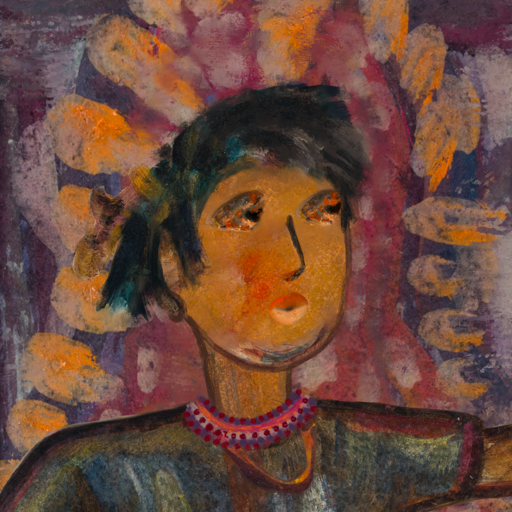
Background: Doll, Head And Neck Side: Pipe, Face Side: Gypsy_Queen, Bust: Mosgoul, Hair Side: Pipe, Head Accessory: Blank, Second Necklace: Comrade, Necklace: Roy_Bahadur, Baby: Blank